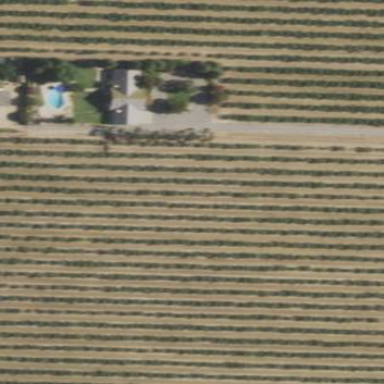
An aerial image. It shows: Vineyard.